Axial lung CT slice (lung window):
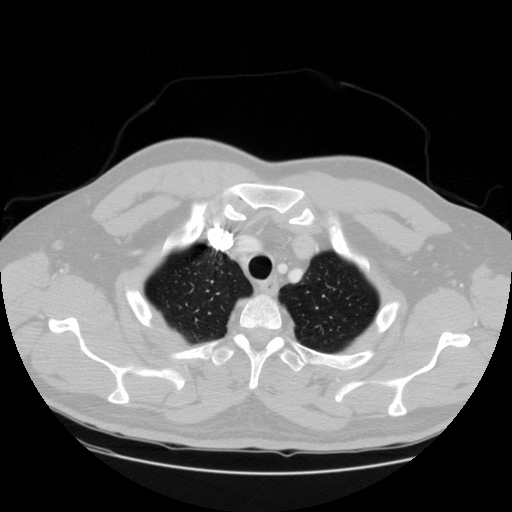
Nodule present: no